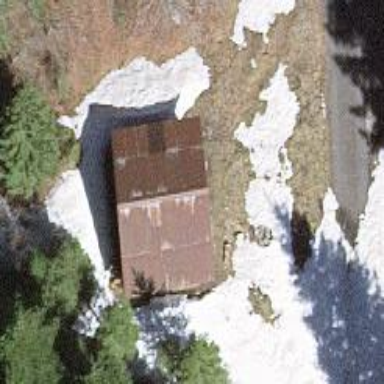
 serving as amenity for protection from the elements."